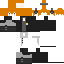
A male human skin with medium skin, wearing brown long hair dressed in a orange hoodie and black pants, featuring a closed mouth.